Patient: sex M, age 43
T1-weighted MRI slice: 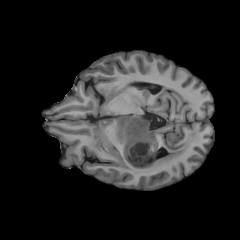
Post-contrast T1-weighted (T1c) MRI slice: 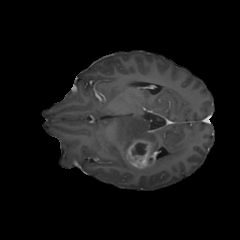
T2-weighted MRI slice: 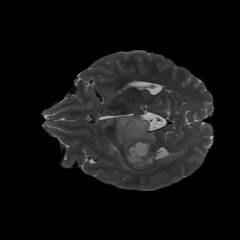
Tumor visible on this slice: yes
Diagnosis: Glioblastoma, IDH-wildtype
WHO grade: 4